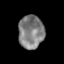
Tissue: skin
Cell type: Epithelial cells
Senescence score: 0.239
Nuclear area (px): 826
Mean DAPI intensity: 127.757